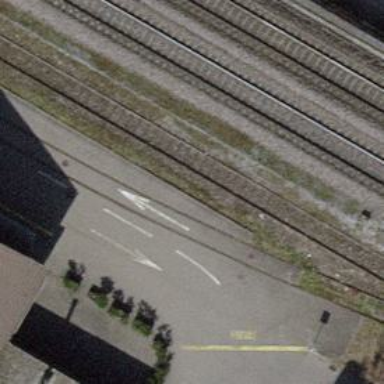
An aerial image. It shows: Disused railway spur with one track.